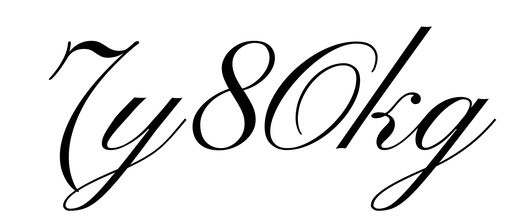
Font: PinyonScript-Regular